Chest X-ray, PA view. Patient: 13 years old, sex F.
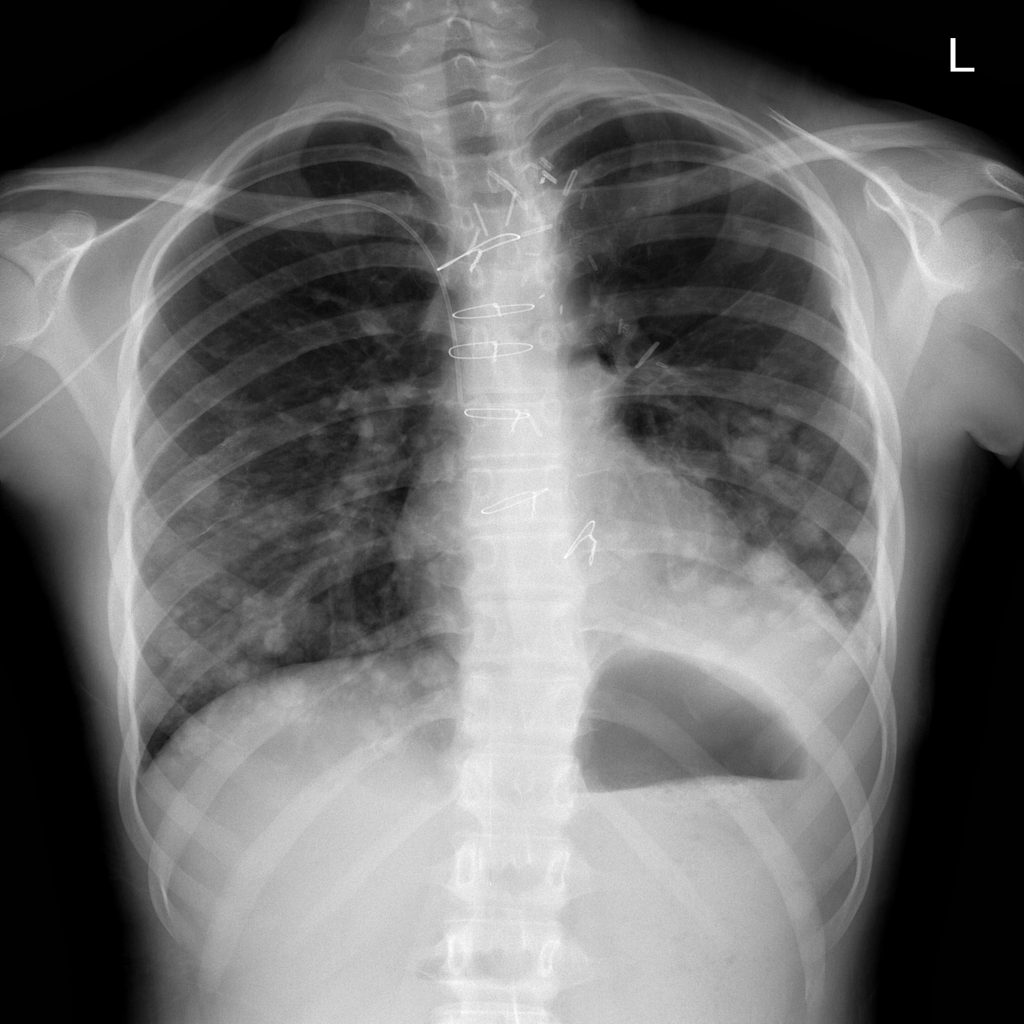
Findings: Nodule